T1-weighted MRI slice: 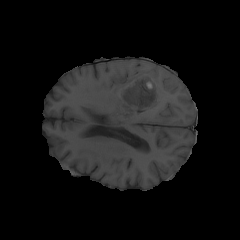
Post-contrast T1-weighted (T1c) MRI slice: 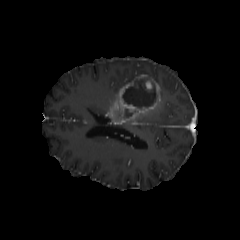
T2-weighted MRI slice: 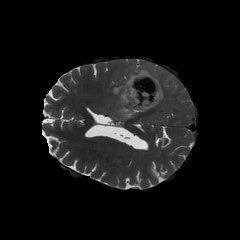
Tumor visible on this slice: yes